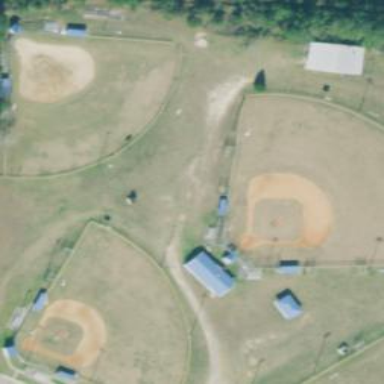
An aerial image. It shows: Baseball pitch for leisure land activities.